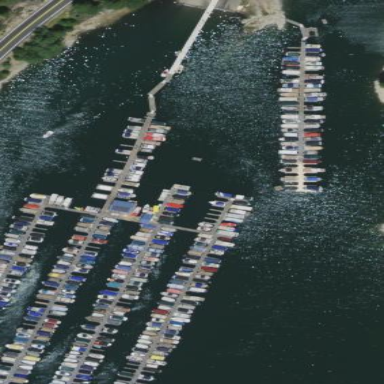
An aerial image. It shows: Marina area for leisure land.